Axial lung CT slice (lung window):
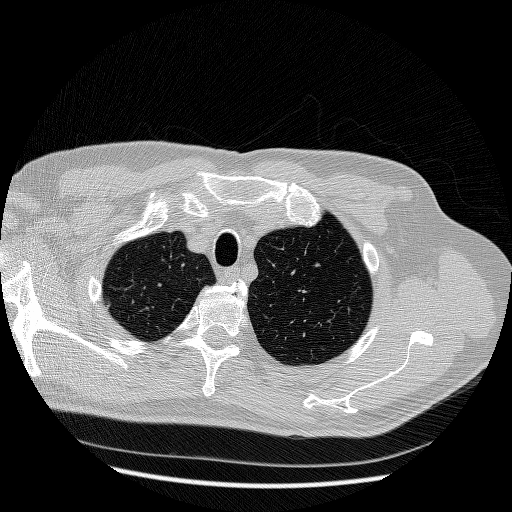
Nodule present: no